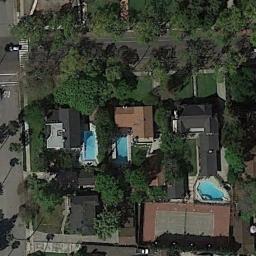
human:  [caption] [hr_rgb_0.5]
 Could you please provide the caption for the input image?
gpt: The tennis court is on the grass next to some buildings and trees .

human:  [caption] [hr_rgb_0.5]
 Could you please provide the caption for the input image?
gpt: There is a small tennis court on the vacant lot opposite the building .

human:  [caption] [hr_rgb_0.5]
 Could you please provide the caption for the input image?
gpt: Many buildings are beside the tennis courts .

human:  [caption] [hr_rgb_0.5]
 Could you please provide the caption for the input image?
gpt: Tennis court and swimming pool in the middle of a residential area surrounded by trees .

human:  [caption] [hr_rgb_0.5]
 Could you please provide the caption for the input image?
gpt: There are many green trees and some buildings near the tennis court .